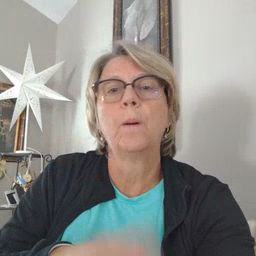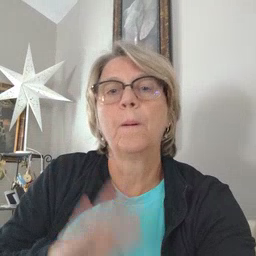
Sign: cow